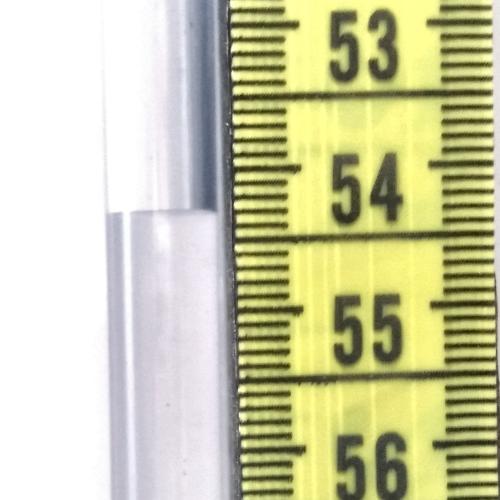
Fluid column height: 54.3 cm